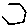
Label: hexagon